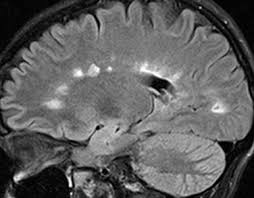
Label: notumor